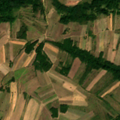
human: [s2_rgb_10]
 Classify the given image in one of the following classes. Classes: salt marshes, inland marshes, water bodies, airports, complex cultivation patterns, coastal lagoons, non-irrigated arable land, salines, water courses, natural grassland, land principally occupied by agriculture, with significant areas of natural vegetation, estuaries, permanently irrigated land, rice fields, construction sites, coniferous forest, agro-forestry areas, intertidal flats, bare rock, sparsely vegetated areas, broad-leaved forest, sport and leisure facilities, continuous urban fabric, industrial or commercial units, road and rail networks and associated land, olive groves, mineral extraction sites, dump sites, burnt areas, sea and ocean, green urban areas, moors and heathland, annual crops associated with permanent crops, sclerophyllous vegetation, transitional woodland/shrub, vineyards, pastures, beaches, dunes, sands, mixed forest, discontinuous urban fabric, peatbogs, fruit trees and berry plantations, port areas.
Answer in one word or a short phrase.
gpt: non-irrigated arable land, complex cultivation patterns, land principally occupied by agriculture, with significant areas of natural vegetation, broad-leaved forest